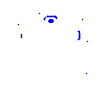
Particle: kaon